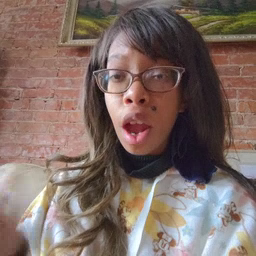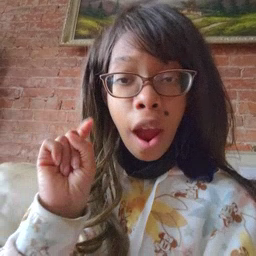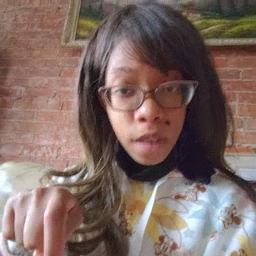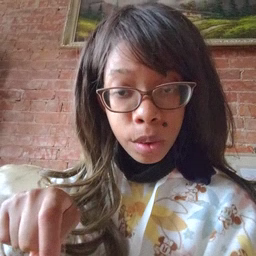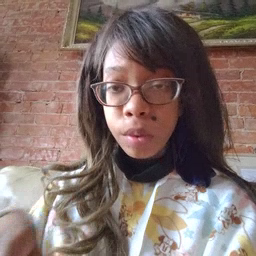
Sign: haveto